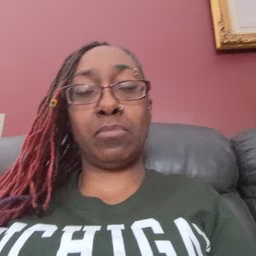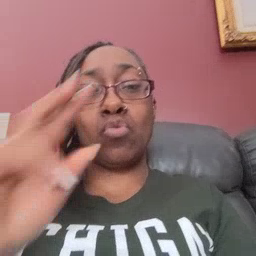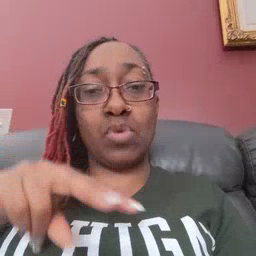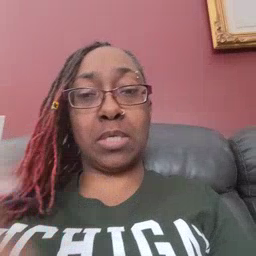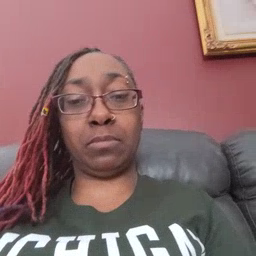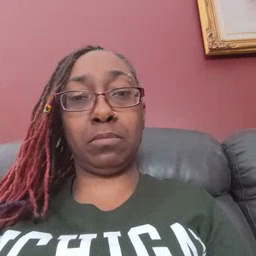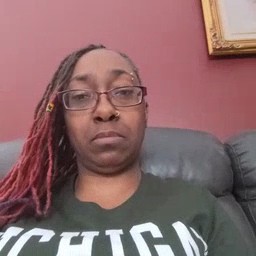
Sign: read